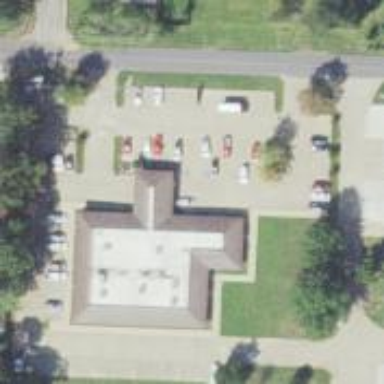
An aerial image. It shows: Building that is pharmacy providing healthcare services.